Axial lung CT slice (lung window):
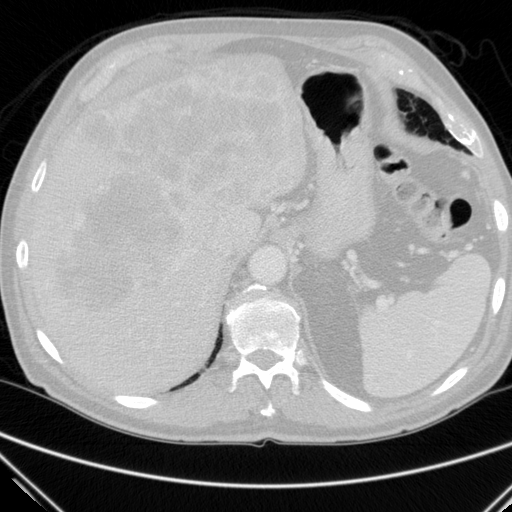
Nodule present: no